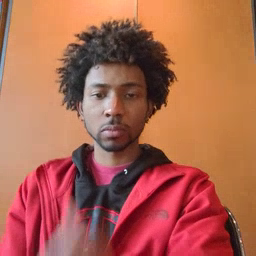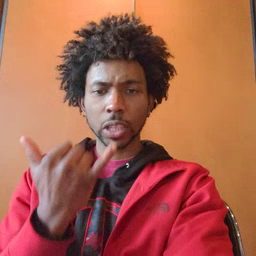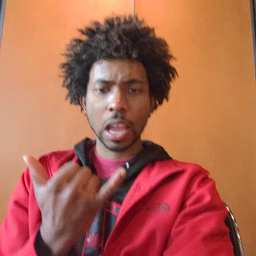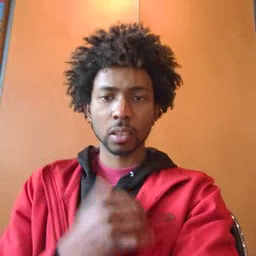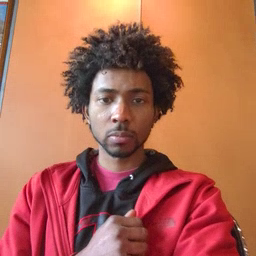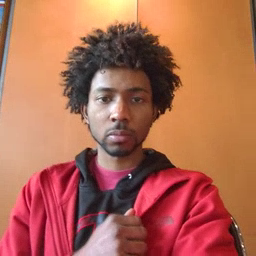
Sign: now